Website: slack
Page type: billing-address
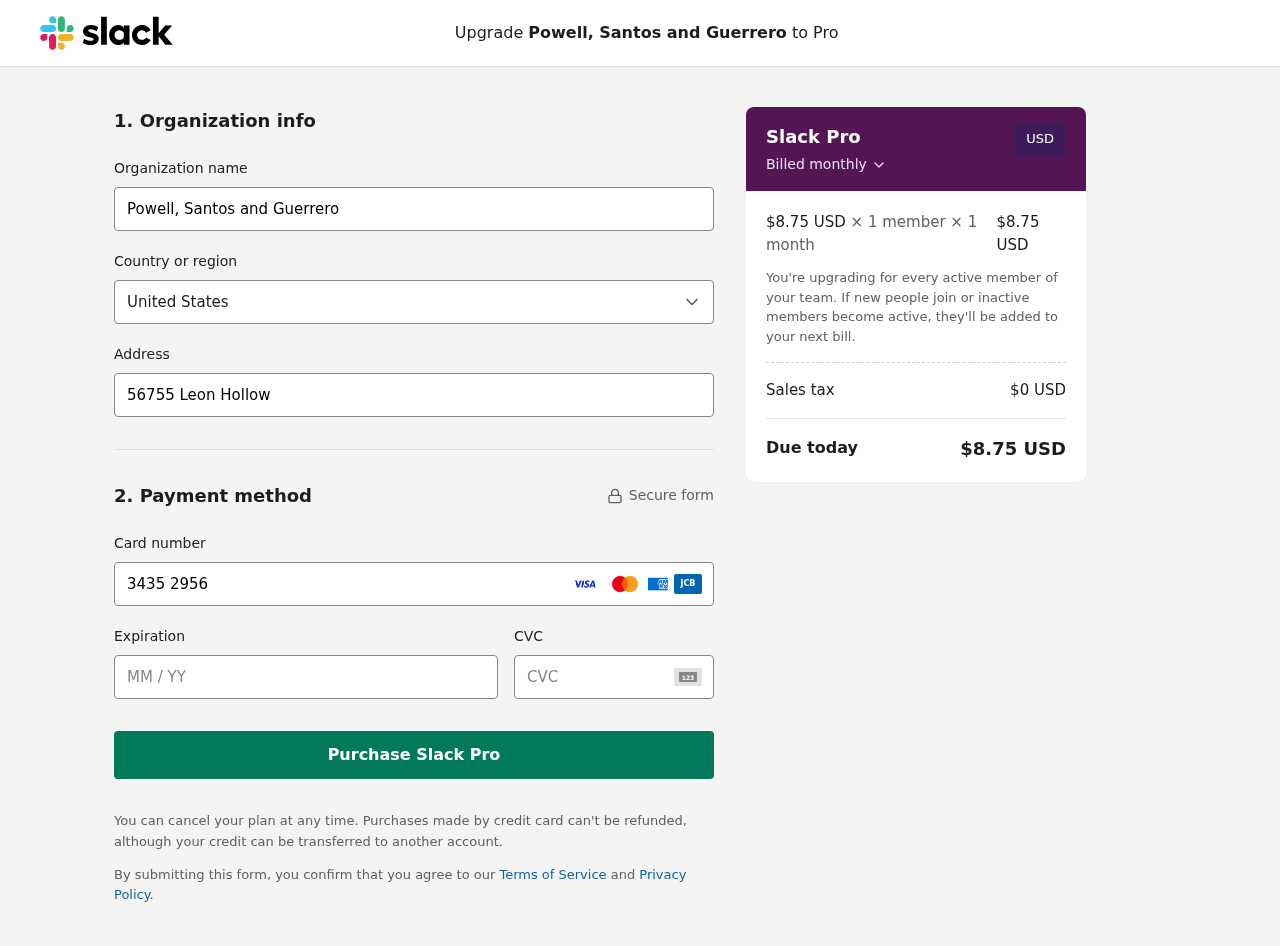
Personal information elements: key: PII_CARD_CVV
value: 4686
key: PII_CARD_EXPIRY
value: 08/28
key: PII_CARD_NUMBER
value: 3435 2956 9936 549
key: PII_COMPANY
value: Powell, Santos and Guerrero
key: PII_COUNTRY
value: United States
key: PII_STREET
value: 56755 Leon Hollow
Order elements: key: ORDER_PRICE_PER_MEMBER
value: $8.75 USD
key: ORDER_MEMBER_COUNT
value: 1
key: ORDER_MONTH_COUNT
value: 1
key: ORDER_SUBTOTAL
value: $8.75 USD
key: ORDER_TAX
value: $0
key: ORDER_TOTAL
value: $8.75 USD